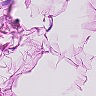
Metastatic tissue present: no